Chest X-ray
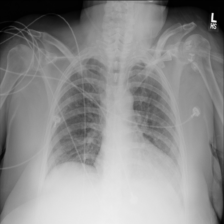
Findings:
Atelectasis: negative
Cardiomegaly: positive
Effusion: positive
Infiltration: positive
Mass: negative
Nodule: negative
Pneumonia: negative
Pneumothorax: negative
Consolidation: positive
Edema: negative
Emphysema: negative
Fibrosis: negative
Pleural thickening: negative
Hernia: negative